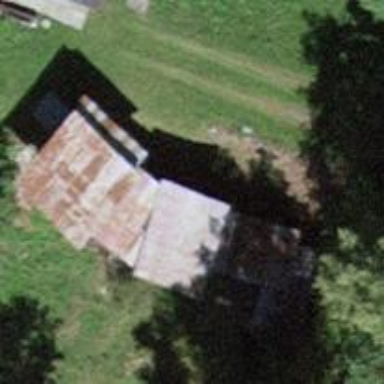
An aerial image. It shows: Barn.